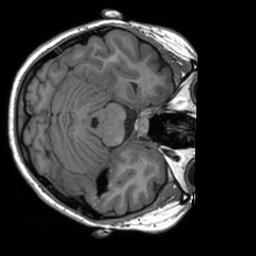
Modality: T1w
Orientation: axial
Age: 20
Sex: female
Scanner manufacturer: siemens
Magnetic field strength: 3 T
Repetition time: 1.9 s
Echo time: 0.00226 s